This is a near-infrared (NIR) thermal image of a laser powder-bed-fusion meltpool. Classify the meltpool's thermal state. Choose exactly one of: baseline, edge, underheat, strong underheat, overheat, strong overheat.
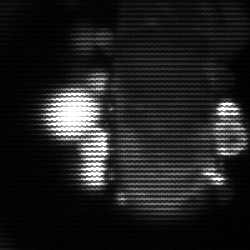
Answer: strong underheat